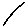
Label: line